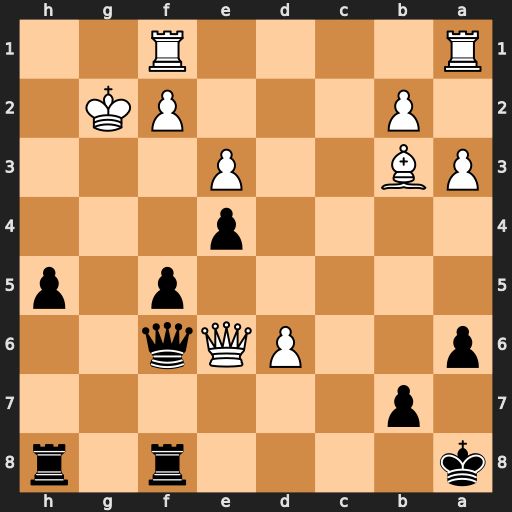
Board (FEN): k4r1r/1p6/p2PQq2/5p1p/4p3/PB2P3/1P3PK1/R4R2
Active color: b
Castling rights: -
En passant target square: -
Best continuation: Qg5+ Kh3 Qg4+ Kh2 Qh4+